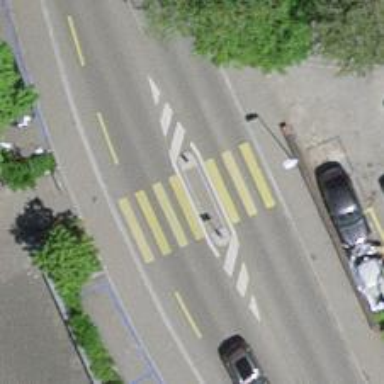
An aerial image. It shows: Marked zebra crossing on the road.